Field crop: tomato
Growth stage: 1
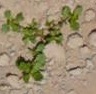
Species: portulaca